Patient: sex F, age 33
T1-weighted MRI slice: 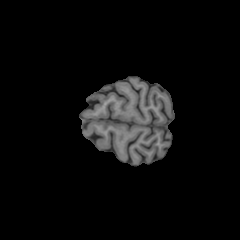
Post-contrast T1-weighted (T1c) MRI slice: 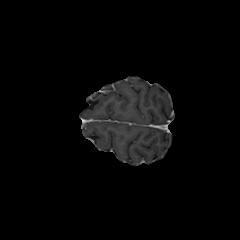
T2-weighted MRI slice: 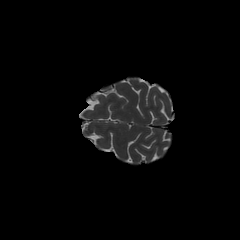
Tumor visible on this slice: no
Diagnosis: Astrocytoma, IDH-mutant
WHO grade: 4